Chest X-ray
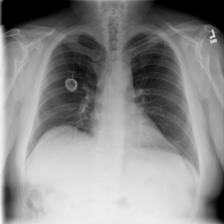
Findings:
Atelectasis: negative
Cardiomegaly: negative
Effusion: negative
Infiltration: negative
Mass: negative
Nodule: negative
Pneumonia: negative
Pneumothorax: negative
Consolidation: negative
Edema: negative
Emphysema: negative
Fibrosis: negative
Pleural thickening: negative
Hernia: negative